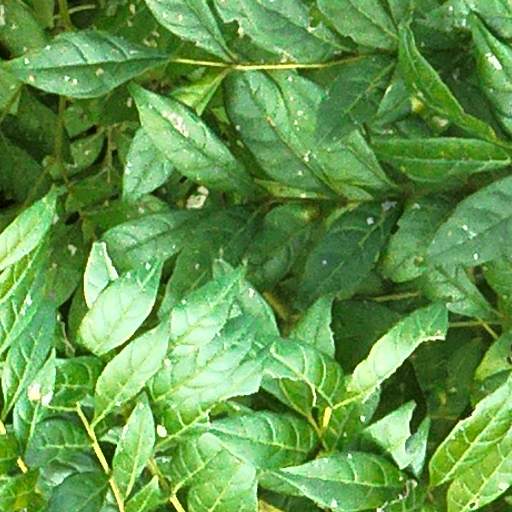
Species: Jacaranda copaia
GBIF accepted scientific name: Jacaranda copaia
Crown area (m\u00b2): 106.805